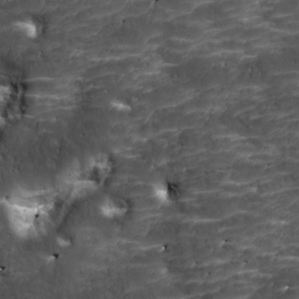
Label: non_frost